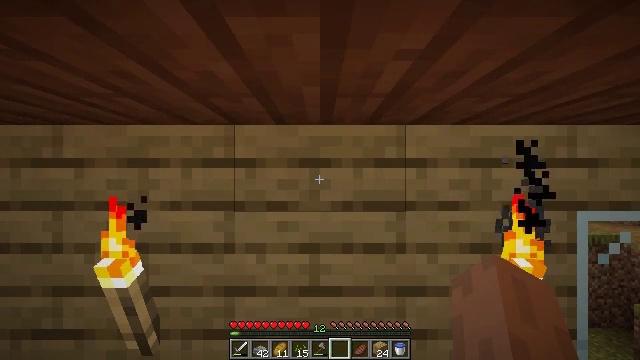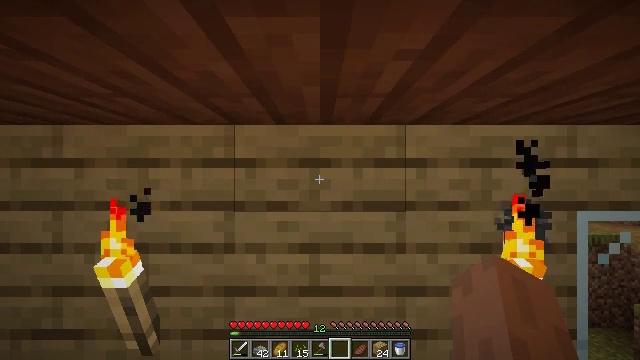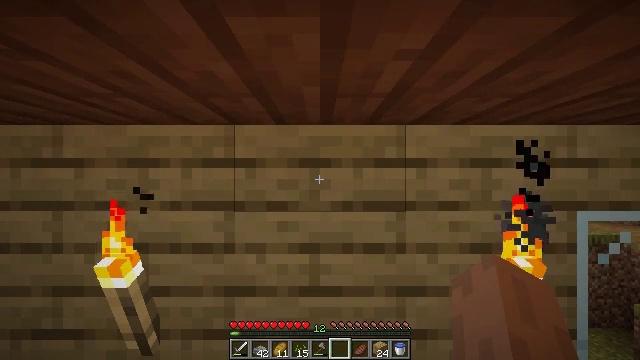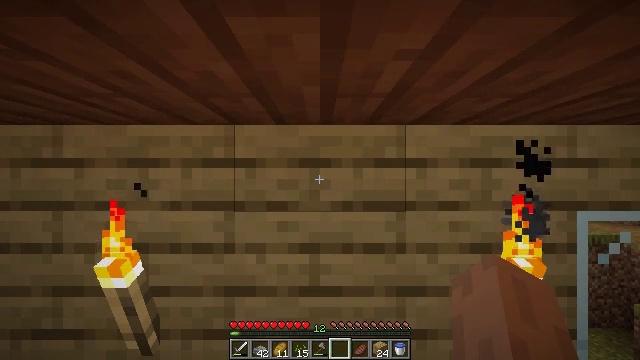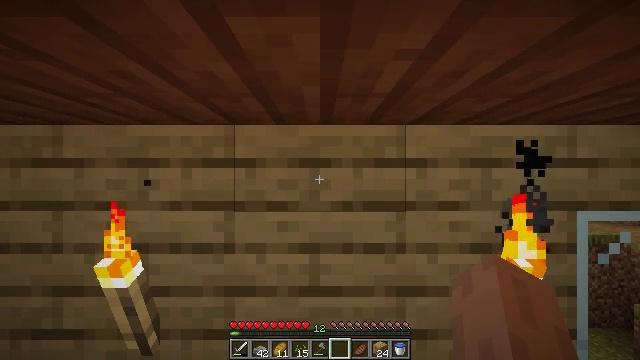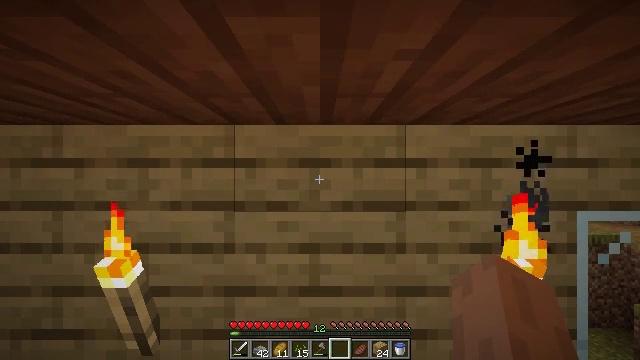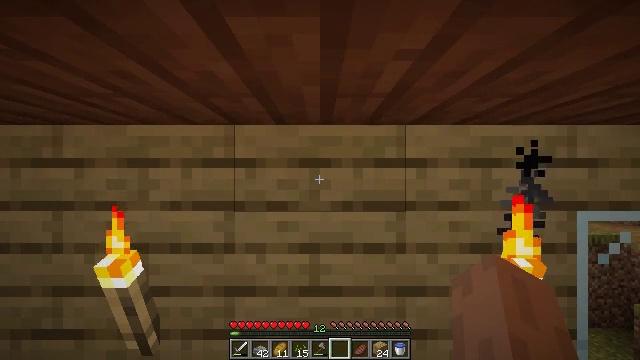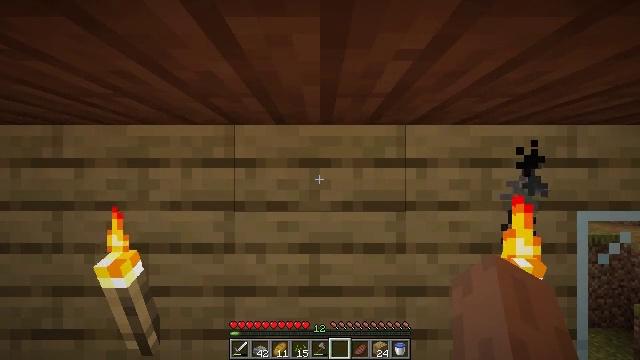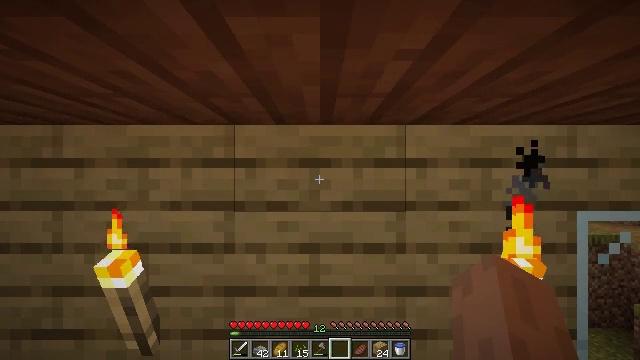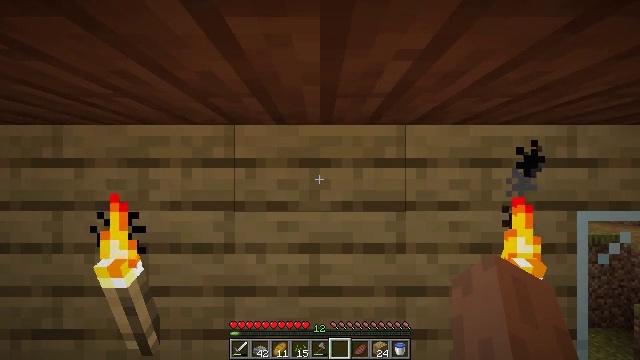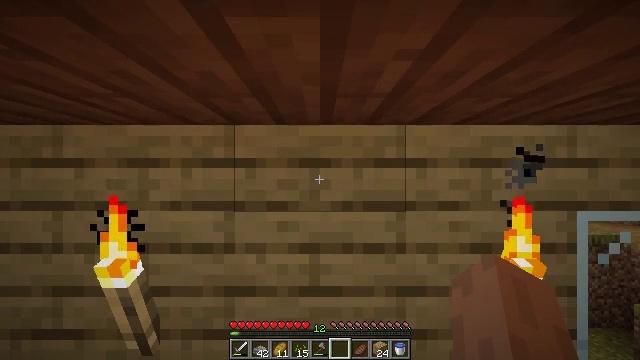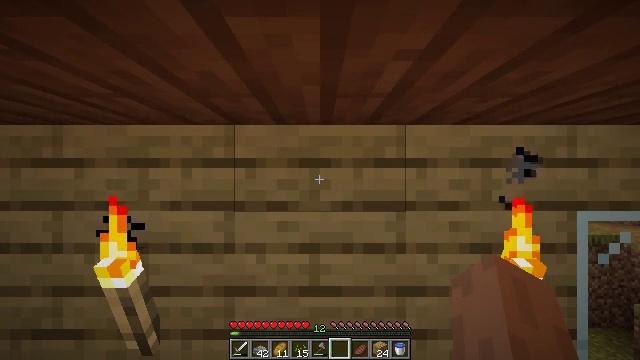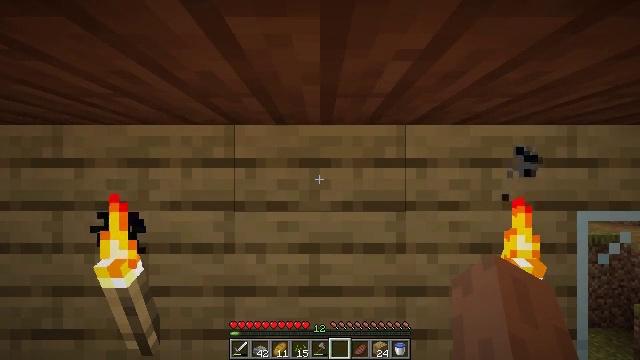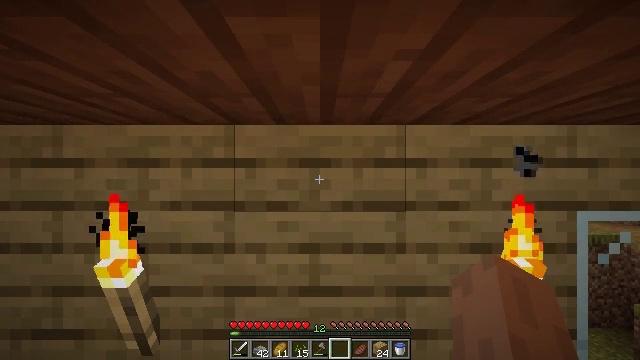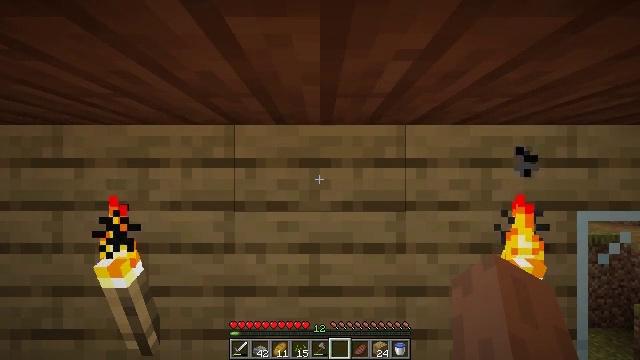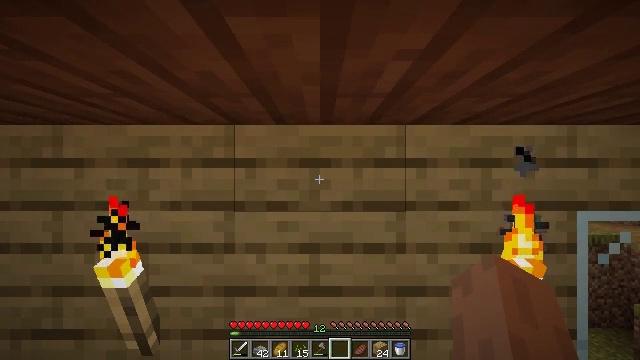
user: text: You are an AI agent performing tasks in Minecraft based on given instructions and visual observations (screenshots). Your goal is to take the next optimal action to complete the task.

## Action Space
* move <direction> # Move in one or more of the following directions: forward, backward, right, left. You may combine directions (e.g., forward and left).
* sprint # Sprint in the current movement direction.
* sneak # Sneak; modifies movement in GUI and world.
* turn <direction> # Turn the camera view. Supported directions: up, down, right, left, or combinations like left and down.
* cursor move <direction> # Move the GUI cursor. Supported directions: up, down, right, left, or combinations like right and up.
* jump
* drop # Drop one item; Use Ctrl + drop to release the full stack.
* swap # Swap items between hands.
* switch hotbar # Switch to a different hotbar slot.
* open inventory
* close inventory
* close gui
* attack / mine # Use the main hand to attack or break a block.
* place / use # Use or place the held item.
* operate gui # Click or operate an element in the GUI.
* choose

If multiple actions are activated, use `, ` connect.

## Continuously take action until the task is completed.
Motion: motion action
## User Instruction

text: Mine the cobblestone slab.
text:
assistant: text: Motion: no_op
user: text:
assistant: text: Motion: no_op
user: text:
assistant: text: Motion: no_op
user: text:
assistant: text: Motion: no_op
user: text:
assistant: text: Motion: no_op
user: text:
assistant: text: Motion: no_op
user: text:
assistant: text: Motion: no_op
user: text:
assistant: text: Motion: no_op
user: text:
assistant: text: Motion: no_op
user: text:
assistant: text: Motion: no_op
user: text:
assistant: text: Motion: no_op
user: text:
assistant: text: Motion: no_op
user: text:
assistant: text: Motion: no_op
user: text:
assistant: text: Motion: no_op
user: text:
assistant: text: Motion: no_op
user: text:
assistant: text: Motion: no_op
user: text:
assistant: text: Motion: no_op
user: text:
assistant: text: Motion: no_op
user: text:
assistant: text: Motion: no_op
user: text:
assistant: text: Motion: no_op
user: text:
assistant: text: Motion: no_op
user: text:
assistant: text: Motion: no_op
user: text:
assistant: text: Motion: no_op
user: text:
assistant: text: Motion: no_op
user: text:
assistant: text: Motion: no_op
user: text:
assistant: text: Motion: no_op
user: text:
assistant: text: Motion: no_op
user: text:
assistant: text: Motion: no_op
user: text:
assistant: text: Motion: no_op
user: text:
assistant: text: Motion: no_op